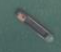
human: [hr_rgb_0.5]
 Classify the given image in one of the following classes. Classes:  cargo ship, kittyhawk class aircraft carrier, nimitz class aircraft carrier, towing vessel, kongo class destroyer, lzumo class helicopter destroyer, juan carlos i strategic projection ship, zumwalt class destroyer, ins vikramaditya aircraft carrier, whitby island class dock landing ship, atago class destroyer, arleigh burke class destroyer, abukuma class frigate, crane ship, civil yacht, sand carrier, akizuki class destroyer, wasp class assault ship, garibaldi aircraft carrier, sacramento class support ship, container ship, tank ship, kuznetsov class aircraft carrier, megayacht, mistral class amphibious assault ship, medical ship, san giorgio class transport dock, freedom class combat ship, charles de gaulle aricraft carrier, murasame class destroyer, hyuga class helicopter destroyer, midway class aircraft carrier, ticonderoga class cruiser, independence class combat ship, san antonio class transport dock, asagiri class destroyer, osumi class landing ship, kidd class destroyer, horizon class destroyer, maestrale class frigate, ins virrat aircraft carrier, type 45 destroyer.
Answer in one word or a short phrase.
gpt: Sand carrier